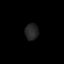
Tissue: prostate
Cell type: T cells
Senescence score: 0.3344
Nuclear area (px): 211
Mean DAPI intensity: 38.171